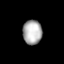
Tissue: lung
Cell type: Pericytes
Senescence score: 0.6593
Nuclear area (px): 460
Mean DAPI intensity: 174.254